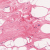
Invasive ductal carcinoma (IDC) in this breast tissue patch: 0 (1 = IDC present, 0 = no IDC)